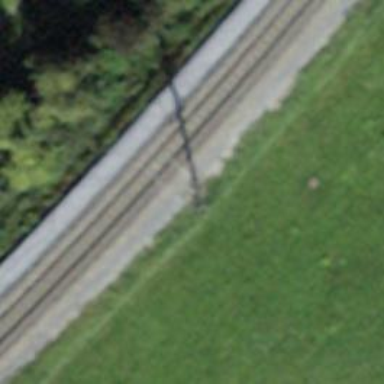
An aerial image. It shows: Narrow-gauge railway with electrified contact line.